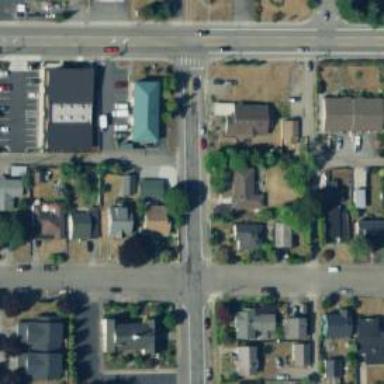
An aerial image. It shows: Alley classified as service road.